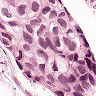
Metastatic tissue present: yes